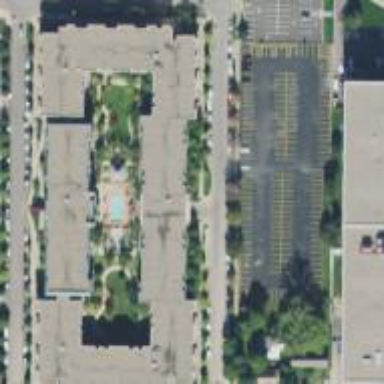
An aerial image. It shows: View of apartment building.